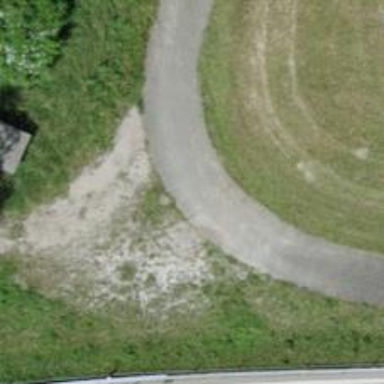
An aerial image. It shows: Track with grade1 tracktype.